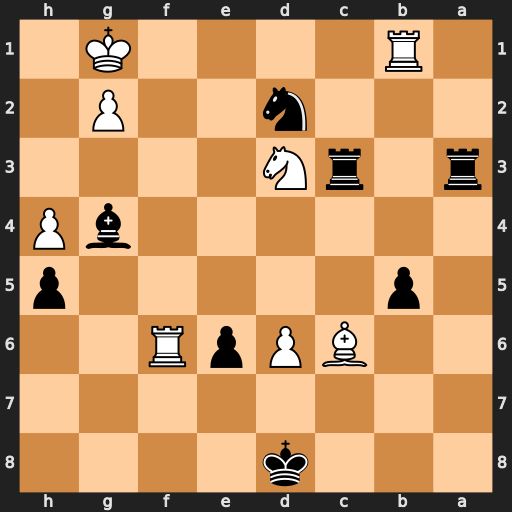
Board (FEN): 3k4/8/2BPpR2/1p5p/6bP/r1rN4/3n2P1/1R4K1
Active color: b
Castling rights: -
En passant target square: -
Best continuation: Rxc6 Ne5 Rxd6